Field crop: tomato
Growth stage: 1
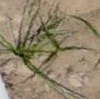
Species: cyperus